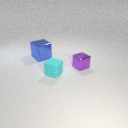
small cyan rubber cube in front of small purple metal cube